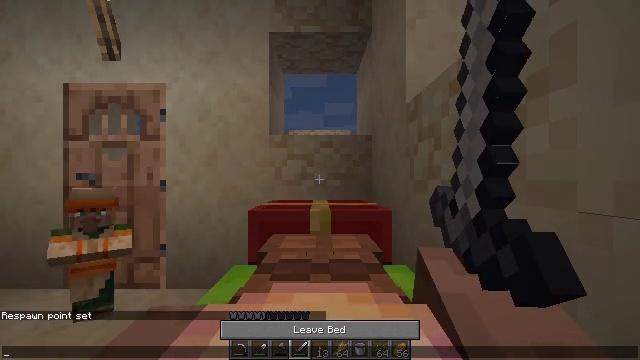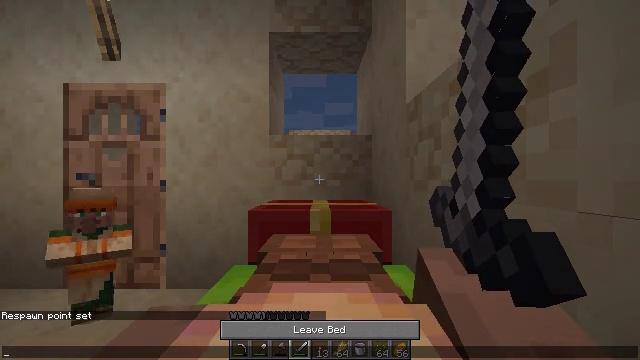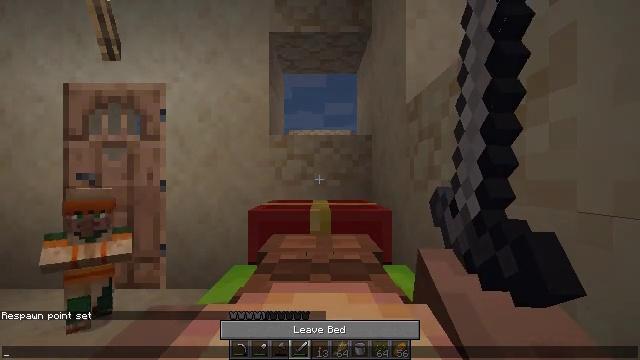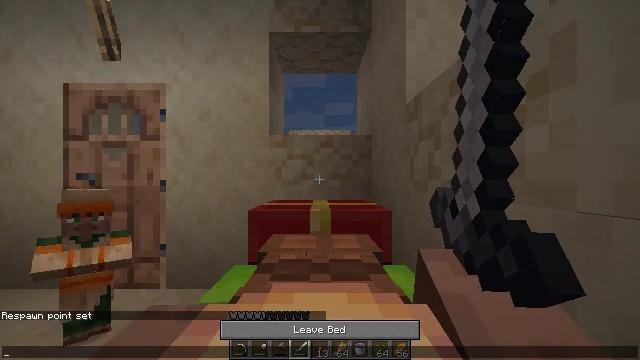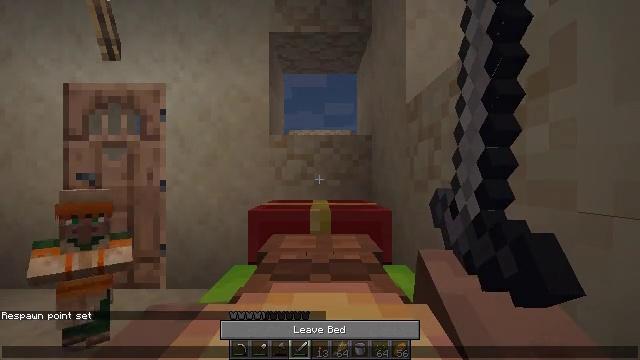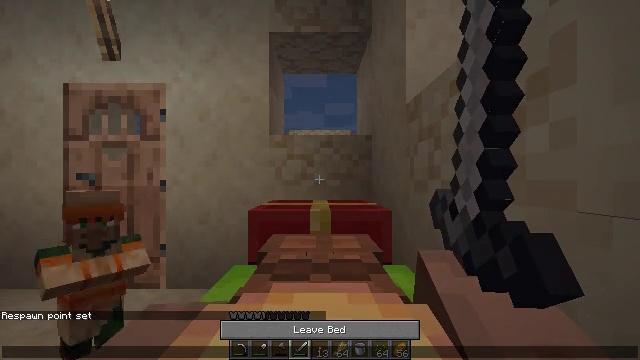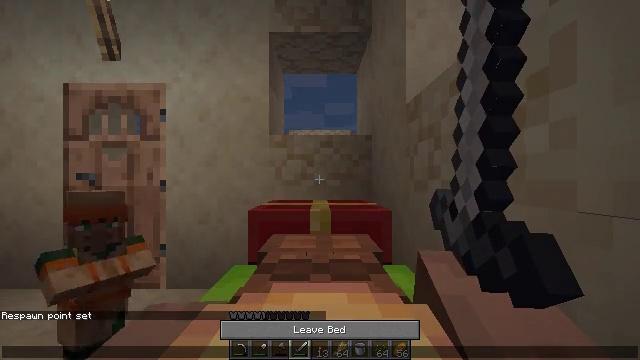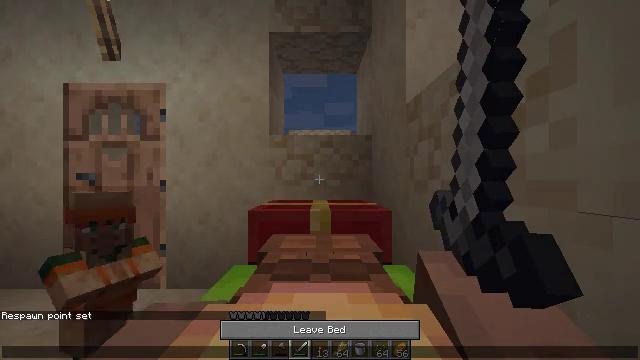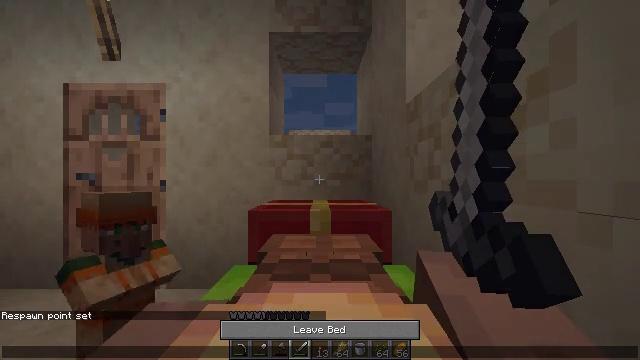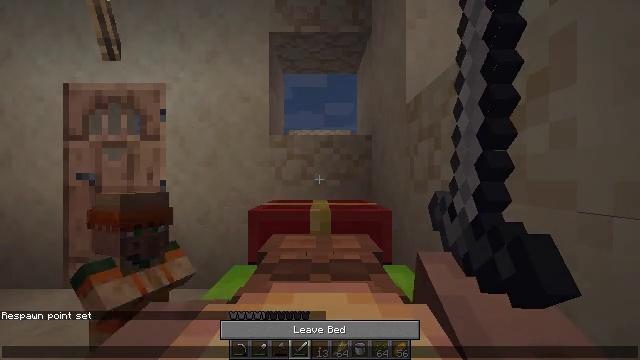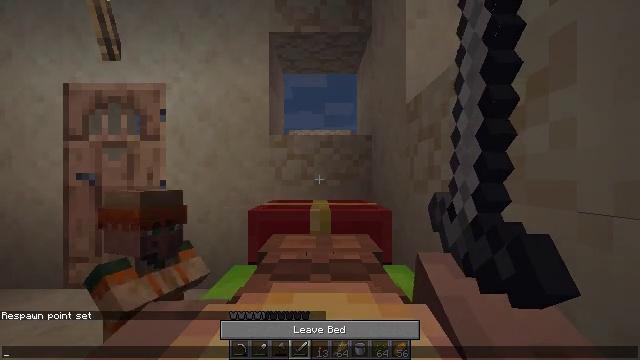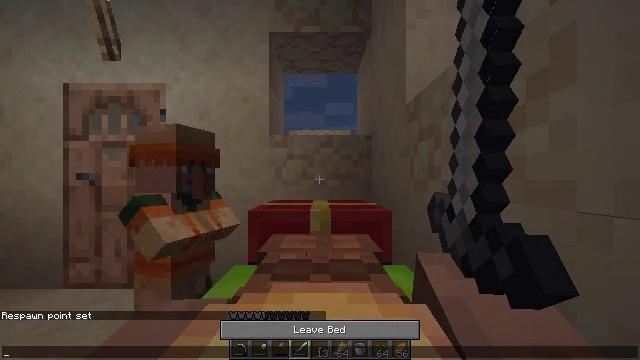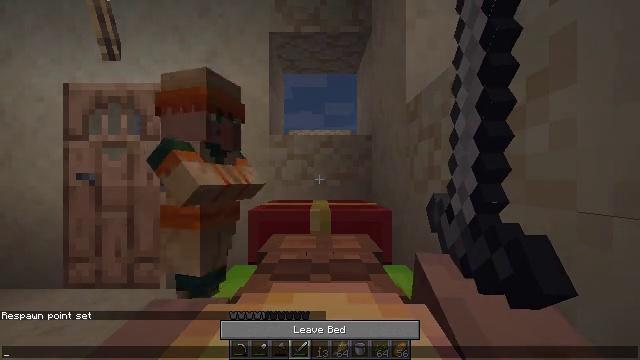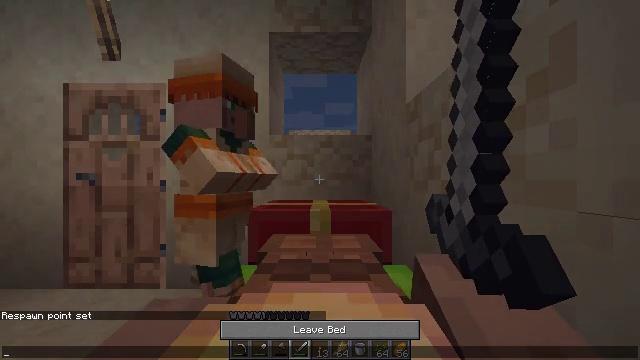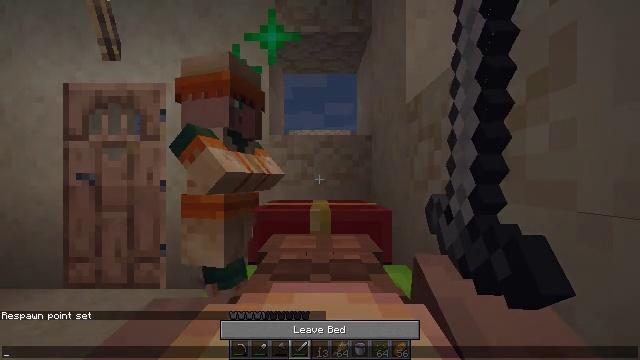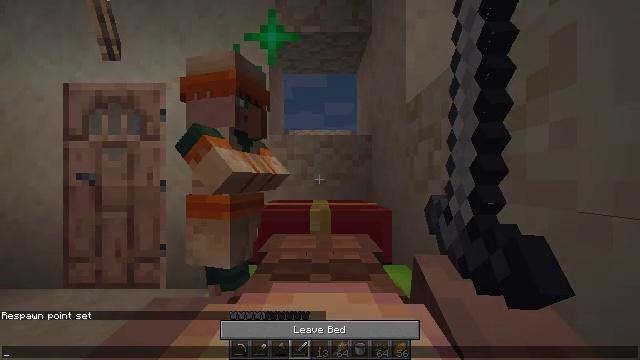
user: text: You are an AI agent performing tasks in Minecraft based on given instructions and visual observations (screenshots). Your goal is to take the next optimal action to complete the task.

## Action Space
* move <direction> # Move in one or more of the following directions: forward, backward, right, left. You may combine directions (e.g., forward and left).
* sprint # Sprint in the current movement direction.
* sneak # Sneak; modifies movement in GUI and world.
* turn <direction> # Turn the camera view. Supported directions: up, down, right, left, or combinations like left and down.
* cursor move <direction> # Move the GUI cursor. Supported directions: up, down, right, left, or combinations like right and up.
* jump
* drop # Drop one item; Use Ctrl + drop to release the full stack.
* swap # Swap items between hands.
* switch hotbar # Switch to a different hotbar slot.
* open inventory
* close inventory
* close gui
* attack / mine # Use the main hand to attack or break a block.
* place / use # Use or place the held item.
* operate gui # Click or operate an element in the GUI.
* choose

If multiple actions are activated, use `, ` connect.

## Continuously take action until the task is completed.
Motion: motion action
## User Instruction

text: drop lime bed
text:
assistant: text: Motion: operate gui
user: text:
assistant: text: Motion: operate gui
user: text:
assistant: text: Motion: operate gui
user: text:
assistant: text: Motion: operate gui
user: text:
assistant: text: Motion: operate gui
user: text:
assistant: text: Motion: operate gui
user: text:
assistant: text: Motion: operate gui
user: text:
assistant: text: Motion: operate gui
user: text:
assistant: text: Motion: operate gui
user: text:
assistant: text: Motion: operate gui
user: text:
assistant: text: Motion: operate gui
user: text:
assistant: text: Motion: operate gui
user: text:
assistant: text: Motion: operate gui
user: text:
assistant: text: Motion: operate gui
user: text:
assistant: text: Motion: operate gui
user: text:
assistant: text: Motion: operate gui
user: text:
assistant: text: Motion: operate gui
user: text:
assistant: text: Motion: operate gui
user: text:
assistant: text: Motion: operate gui
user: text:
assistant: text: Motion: operate gui
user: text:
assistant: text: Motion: operate gui
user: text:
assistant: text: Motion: operate gui
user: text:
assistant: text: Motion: operate gui
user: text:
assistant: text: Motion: operate gui
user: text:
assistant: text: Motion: operate gui
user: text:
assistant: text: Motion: operate gui
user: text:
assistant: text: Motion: operate gui
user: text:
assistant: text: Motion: operate gui
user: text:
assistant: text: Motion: operate gui
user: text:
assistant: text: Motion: operate gui